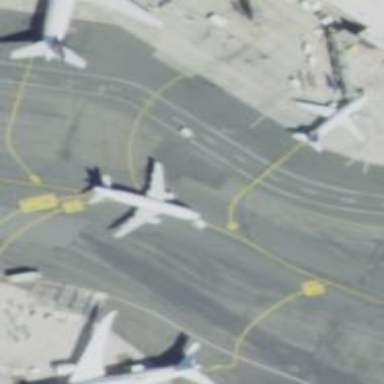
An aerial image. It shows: Image of taxiway at airport.